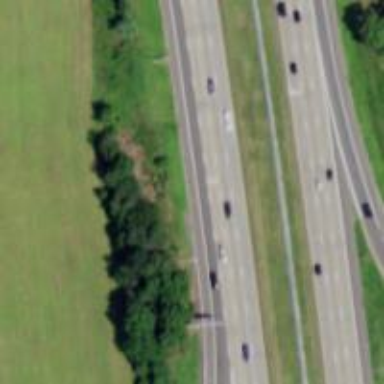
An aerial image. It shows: Urban freeway or expressway.